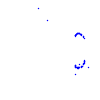
Particle: proton